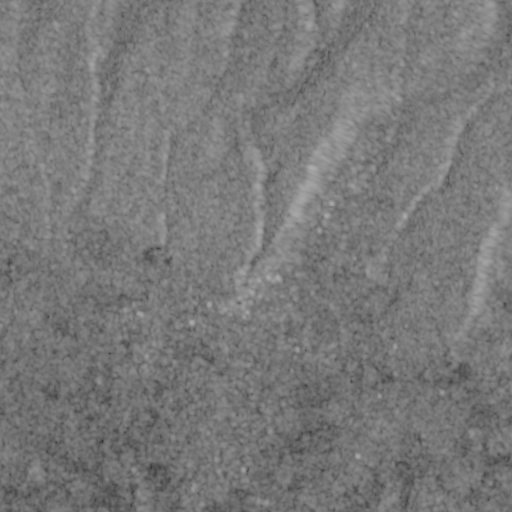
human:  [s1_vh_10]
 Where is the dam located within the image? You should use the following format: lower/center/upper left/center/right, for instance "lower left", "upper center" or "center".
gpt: The dam is located in the center of the image.
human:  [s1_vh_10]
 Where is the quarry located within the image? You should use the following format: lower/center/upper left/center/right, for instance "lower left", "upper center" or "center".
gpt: The quarry is located in the center left of the image.
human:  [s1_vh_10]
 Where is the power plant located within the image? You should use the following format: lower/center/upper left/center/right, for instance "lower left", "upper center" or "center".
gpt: There is no power plant in the image.

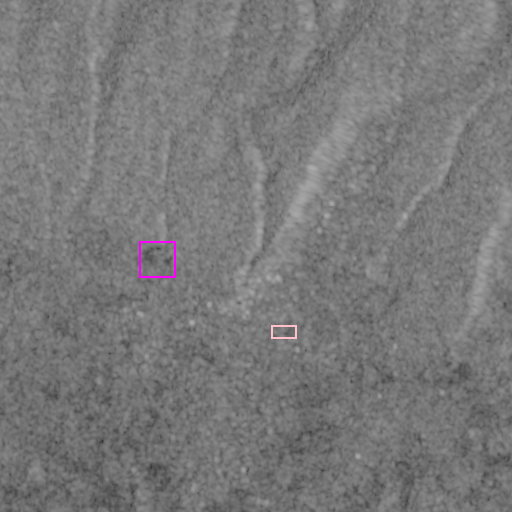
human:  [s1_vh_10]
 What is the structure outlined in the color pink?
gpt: The structure outlined in pink is a park.
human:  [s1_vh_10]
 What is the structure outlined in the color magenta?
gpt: The structure outlined in magenta is a quarry.
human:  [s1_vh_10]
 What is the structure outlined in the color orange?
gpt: There is no orange outline.